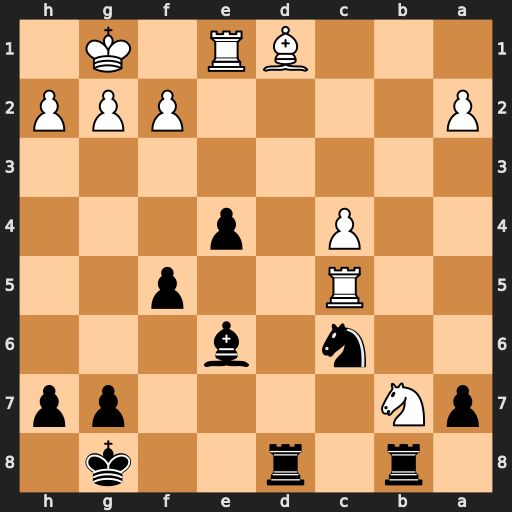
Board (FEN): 1r1r2k1/pN4pp/2n1b3/2R2p2/2P1p3/8/P4PPP/3BR1K1
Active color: b
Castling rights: -
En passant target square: -
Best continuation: Rxb7 Rxc6 Rb1 Kf1 Rdxd1 Rxd1 Rxd1+ Ke2 Bd7